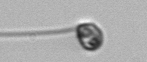
Label: flagellate